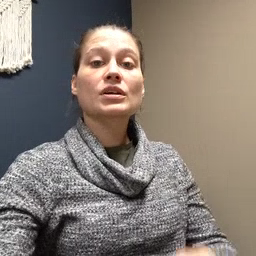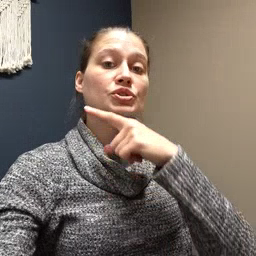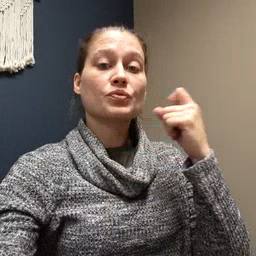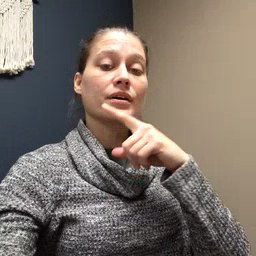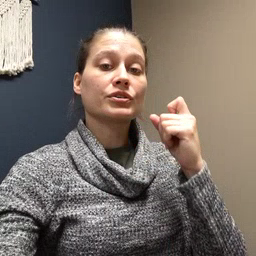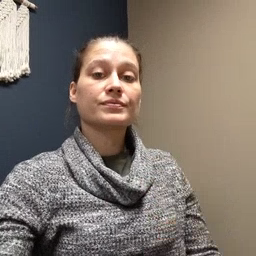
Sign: dryer